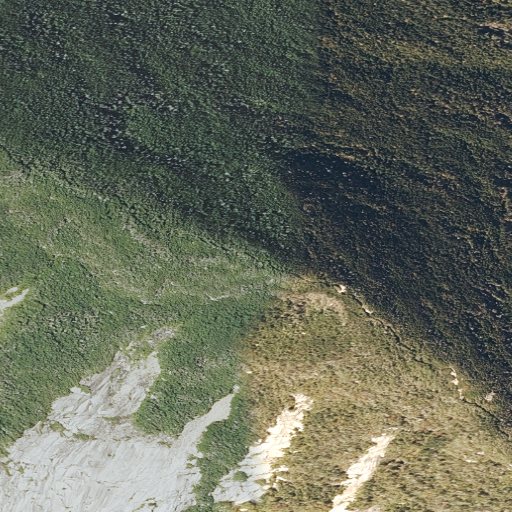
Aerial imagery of mountain in Maine named Mount O-J-I containing evergreen forest, mixed forest, grassland, and barren land